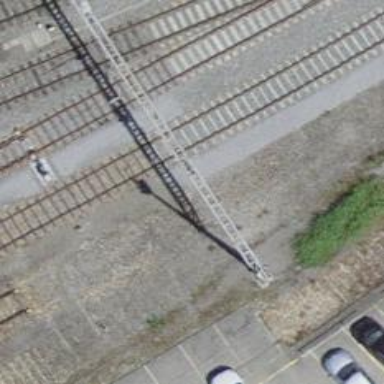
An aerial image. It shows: Abandoned railway siding.